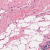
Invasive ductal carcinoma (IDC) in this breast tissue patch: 0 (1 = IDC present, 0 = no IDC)